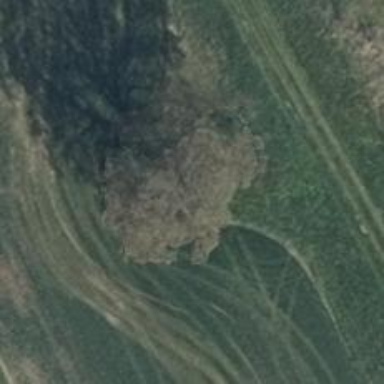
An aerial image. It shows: Single tag "natural: tree."